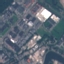
Land use / land cover: Industrial